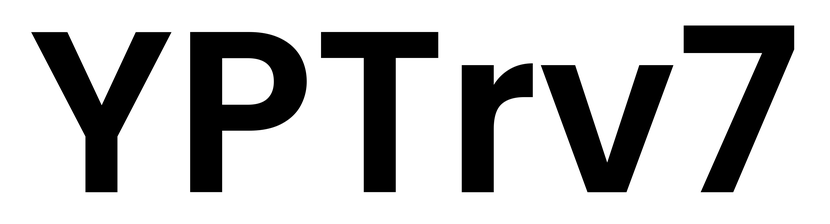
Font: Poppins-SemiBold